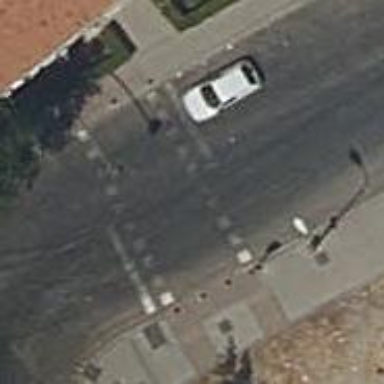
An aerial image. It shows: Road crossing with traffic signals.